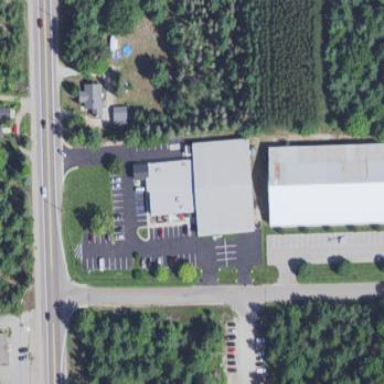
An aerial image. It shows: Clinic building offering healthcare services.